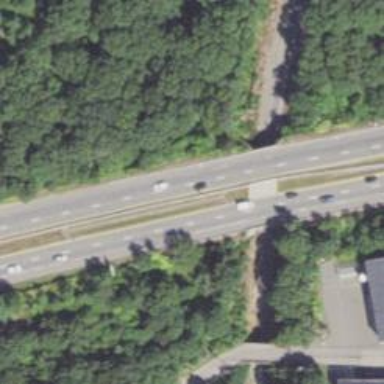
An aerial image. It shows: Trunk highway with bridge.